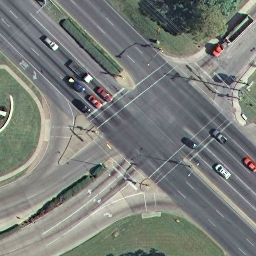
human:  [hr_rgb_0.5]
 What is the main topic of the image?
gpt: intersection